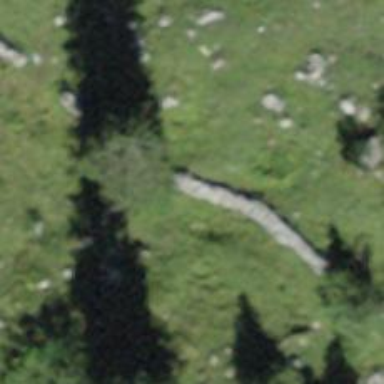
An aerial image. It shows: Wall made of dry stone.